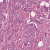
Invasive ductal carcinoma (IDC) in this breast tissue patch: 1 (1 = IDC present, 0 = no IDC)